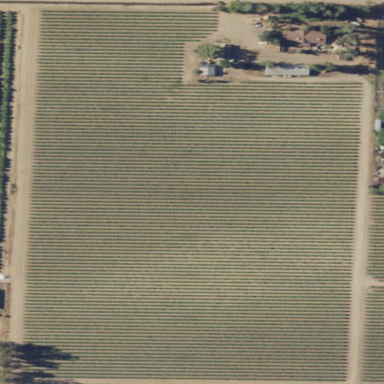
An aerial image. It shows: Vineyard where grapes are grown.